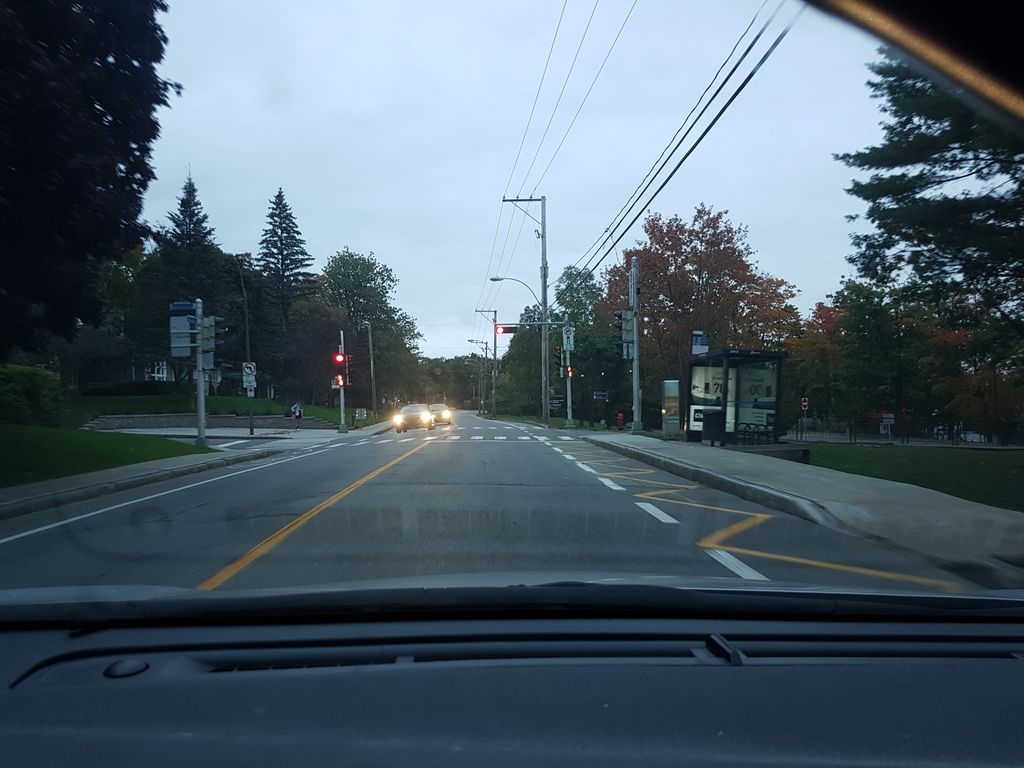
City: quebec_city